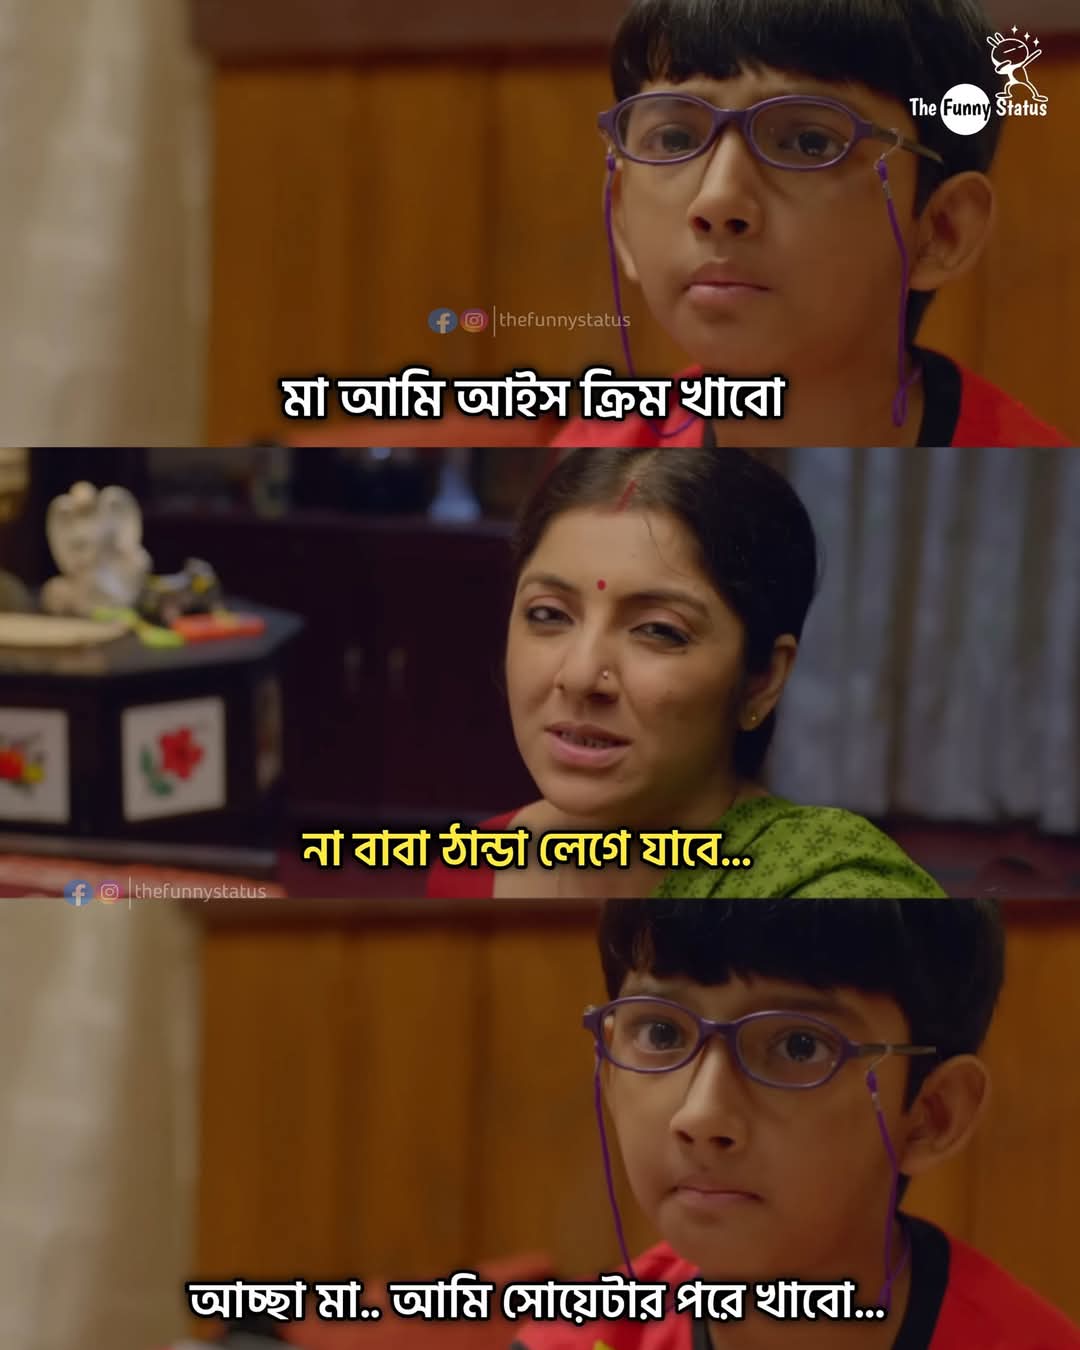
Text: মা আমি আইস ক্রিম খাবো
না বাবা ঠান্ডা লেগে যাবে...
আচ্ছা মা.. আমি সোয়েটার পরে খাবো...
Label: Non Hate